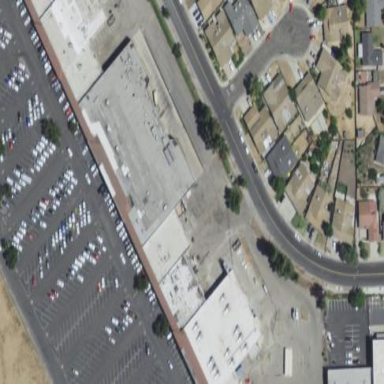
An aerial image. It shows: Commercial area.